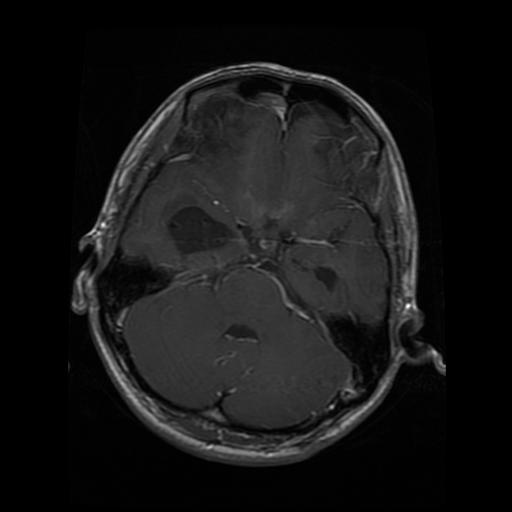
Label: glioma